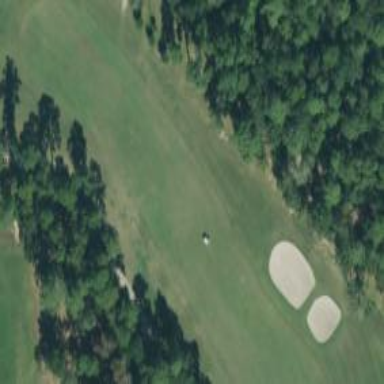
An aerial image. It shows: Grassy area designated as golf fairway.